CT reconstruction: convct
Segmentation target: spine
Patient: M, age 52
ISS stage: Stage 1
Metal implant: no
Axial slice:
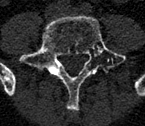
Sagittal slice:
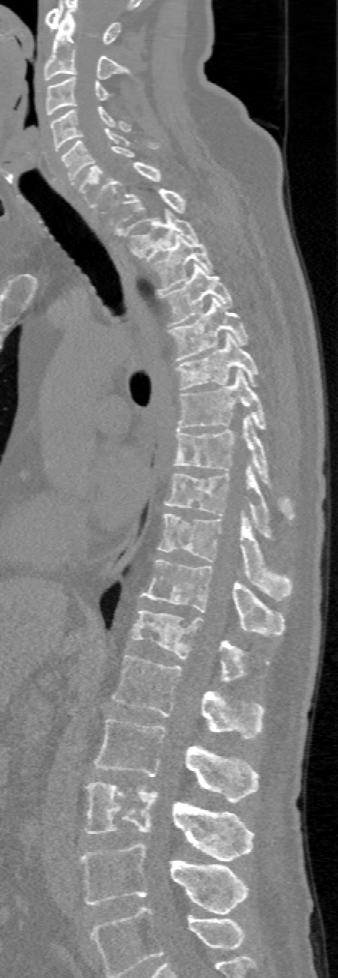